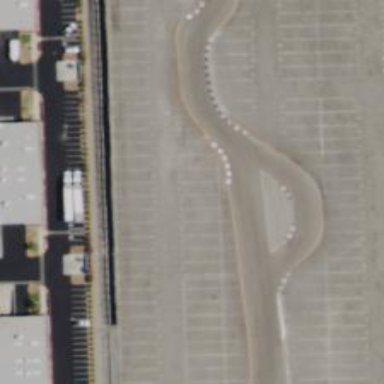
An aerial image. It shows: Raceway for motor sports.